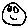
Label: smiley face